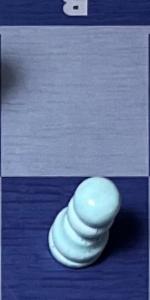
Label: Pawn_White